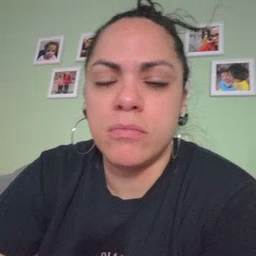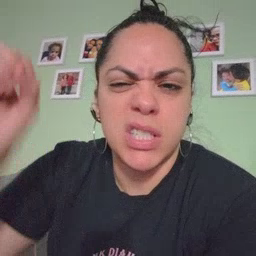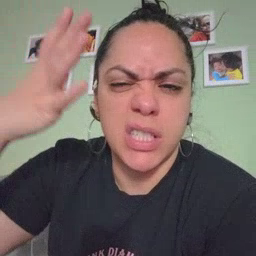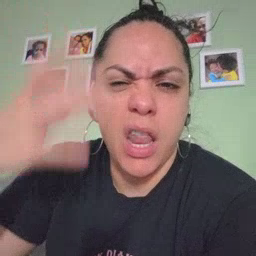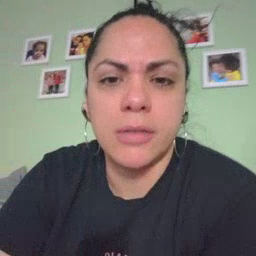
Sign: sun